Question:
I want to write a macro which will take the search result links in a webpage. I have written like this
'''
Sub webpage()
Dim internet As InternetExplorer
Dim internetdata As HTMLDocument
Dim internetlink As Object
Dim internetinnerlink As Object
Set internet = CreateObject("InternetExplorer.Application")
internet.Visible = True
internet.Navigate ("URL")
Do While internet.Busy
DoEvents
Loop
Do Until internet.ReadyState = READYSTATE_COMPLETE
DoEvents
Loop
Set internetdata = internet.Document
Set internetlink = internetdata.getElementsByTagName("a")
i = 1
For Each internetinnerlink In internetlink
ActiveSheet.Cells(i, 2) = internetinnerlink.href
i = i + 1
Next internetinnerlink
End Sub
'''
Above code takes all the links from the web page, but i need only the search result links. i have uploaded one image, if that is my webpage, i need to take only the search result links and not all the links. please help me to fix this
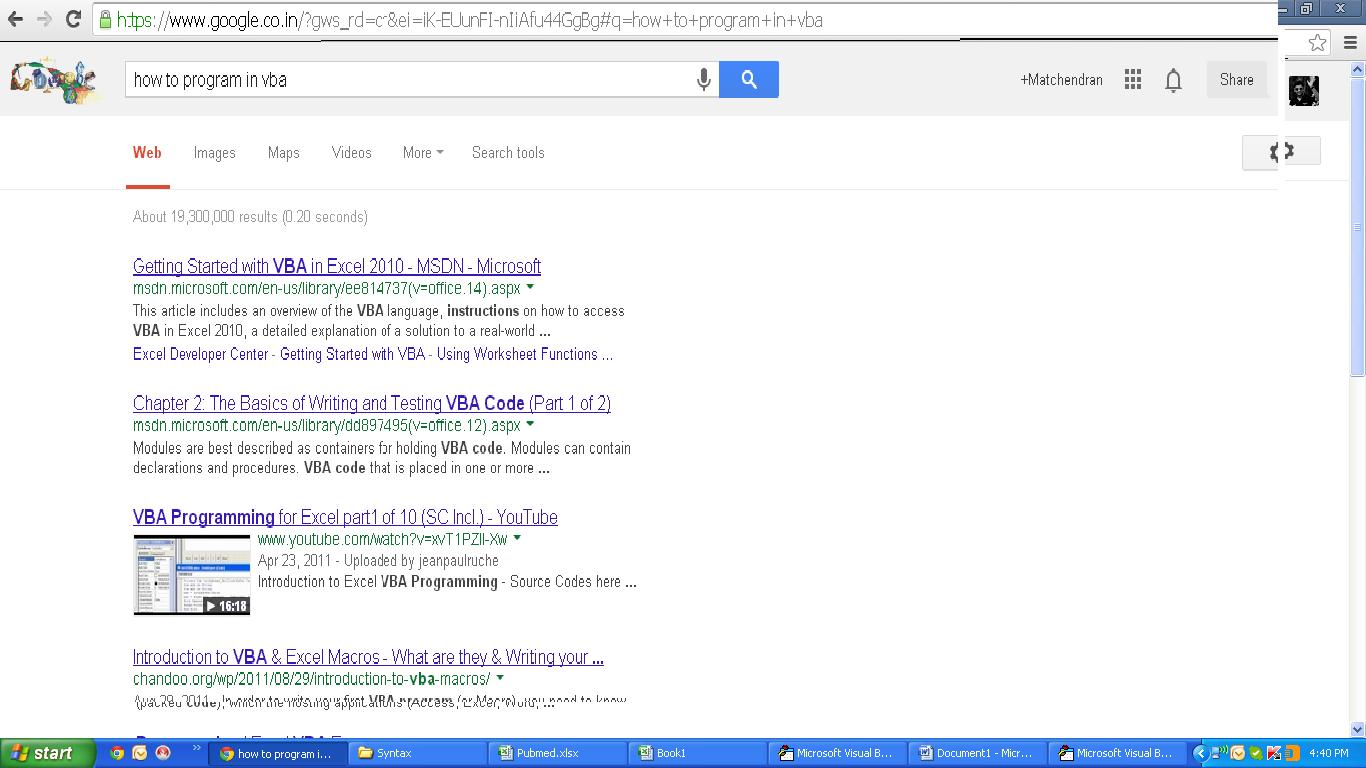
Answer: Try this code
'''
Sub webpage()
Dim internet As Object
Dim internetdata As Object
Dim div_result As Object
Dim header_links As Object
Dim link As Object
Dim URL As String
Set internet = CreateObject("InternetExplorer.Application")
internet.Visible = True
URL = "https://www.google.co.in/search?q=how+to+program+in+vba"
internet.Navigate URL
Do Until internet.ReadyState >= 4
DoEvents
Loop
Application.Wait Now + TimeSerial(0, 0, 5)
Set internetdata = internet.Document
Set div_result = internetdata.getelementbyid("res")
Set header_links = div_result.getelementsbytagname("h3")
For Each h In header_links
Set link = h.ChildNodes.Item(0)
Cells(Range("A" & Rows.Count).End(xlUp).Row + 1, 1) = link.href
Next
MsgBox "done"
End Sub
'''